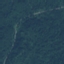
Land use / land cover: Forest